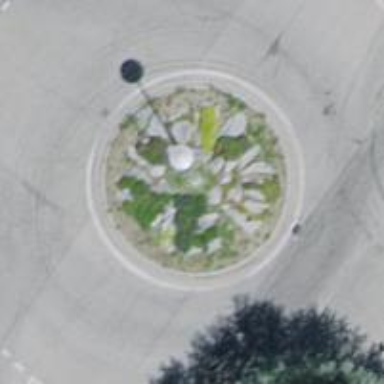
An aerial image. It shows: Unclassified road leading to roundabout junction.